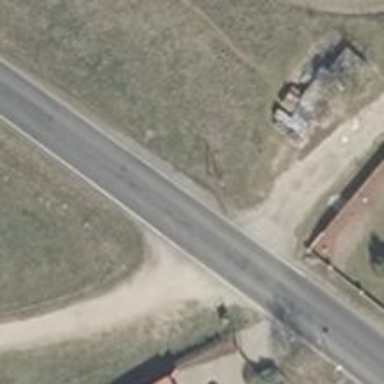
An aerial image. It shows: Secondary road with asphalt surface.